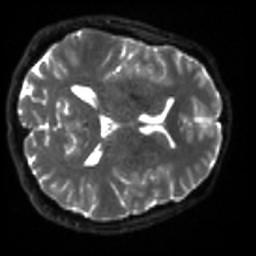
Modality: sbref
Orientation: axial
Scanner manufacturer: siemens
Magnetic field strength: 3 T
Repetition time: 4 s
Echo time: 0.0594 s